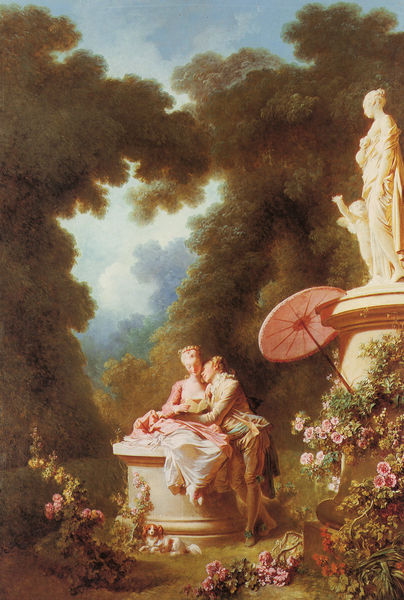
Titel: Les lettres d'amour, Die Liebesbriefe
Künstler: Jean Honoré Fragonard
Standort: New York (New York)
Institution: The Frick Collection
Schlagwörter: baum, blau, blätter, gemälde, himmel, laub, mann, schatten, weiß, wolken, bäume, grün, landschaft, mädchen, sitzen, äste, ausschnitt, blume, blumen, braun, bunt, elegant, frankreich, frau, frisur, grau, kleid, licht, marmor, blüten, dame, gras, hund, park, rosen, rot, schirm, sonnenschirm, wiese, rock, jung, barock, sockel, stein, herr, hände, natur, zweige, gebüsch, sonne, sträucher, figur, gewand, haare, paar, rokkoko, pflanzen, rokoko, rosa, seide, wald, brunnen, engel, garten, putte, putto, ranken, skulptur, statue, bewölkt, hellblau, sommer, kuss, liebe, umarmung, haltung, schuhe, hecke, lila, violett, idylle, romantik, plastik, podest, tor, posen, froh, antike, geheimnis, schweben, denkmal, idyllisch, lichtung, heiter, kranz, flora, göttin, flirt, lustschloss, liebespaar, jüngling, verliebt, romantisch, liebende, eros, sonnenschein, eden, venus, watteau, balu, amor, cupido, ballkleid, standbild, figut, bukolisch, schäferstündchen, heirat, boucher, fragonard, liebhaber, aphrodite, musse, negel, rockoko, rococo, schirm*, schmachten, turteln, bateau, verliebte garten rosen brunnen statue, bäume laube lichtung, bliond, rpsen, schirm#